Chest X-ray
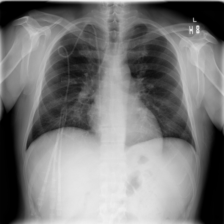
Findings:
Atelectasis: negative
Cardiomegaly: negative
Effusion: negative
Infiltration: negative
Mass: negative
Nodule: negative
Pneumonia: negative
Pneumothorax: negative
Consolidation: negative
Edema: negative
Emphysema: negative
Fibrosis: negative
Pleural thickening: negative
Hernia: negative